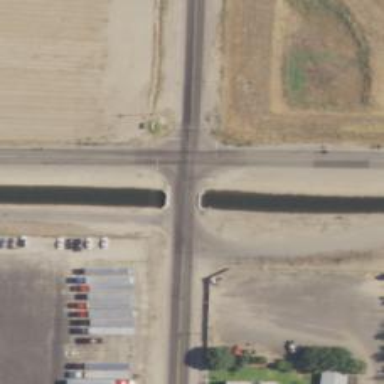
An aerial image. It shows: Canal.